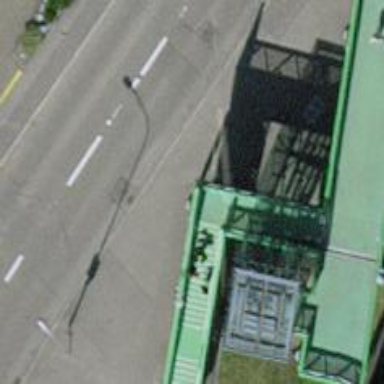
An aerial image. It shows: Bridge with metal steps.